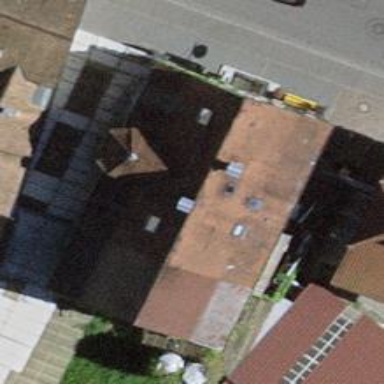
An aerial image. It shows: Bakery.